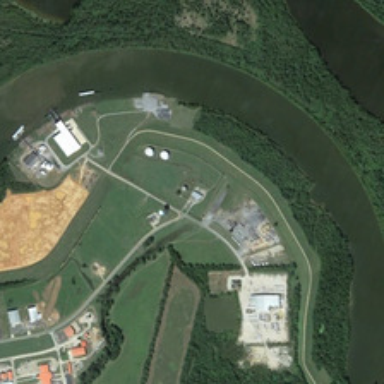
Many green plants and some buildings are in two sides of curved river .